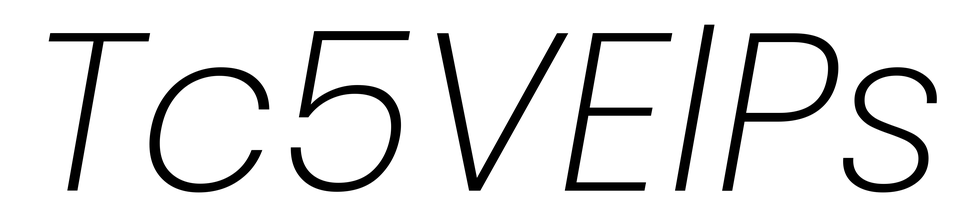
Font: Poppins-ExtraLightItalic